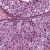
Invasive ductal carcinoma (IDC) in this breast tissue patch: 0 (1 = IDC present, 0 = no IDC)